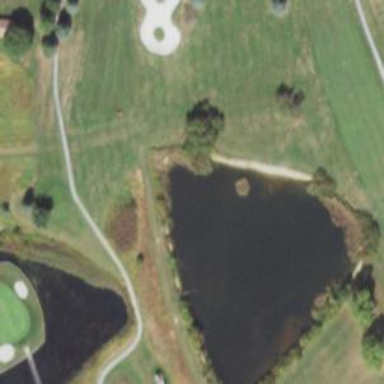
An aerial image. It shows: Water hazard on golf course. The hazard is natural water feature.